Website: home-depot
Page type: cart
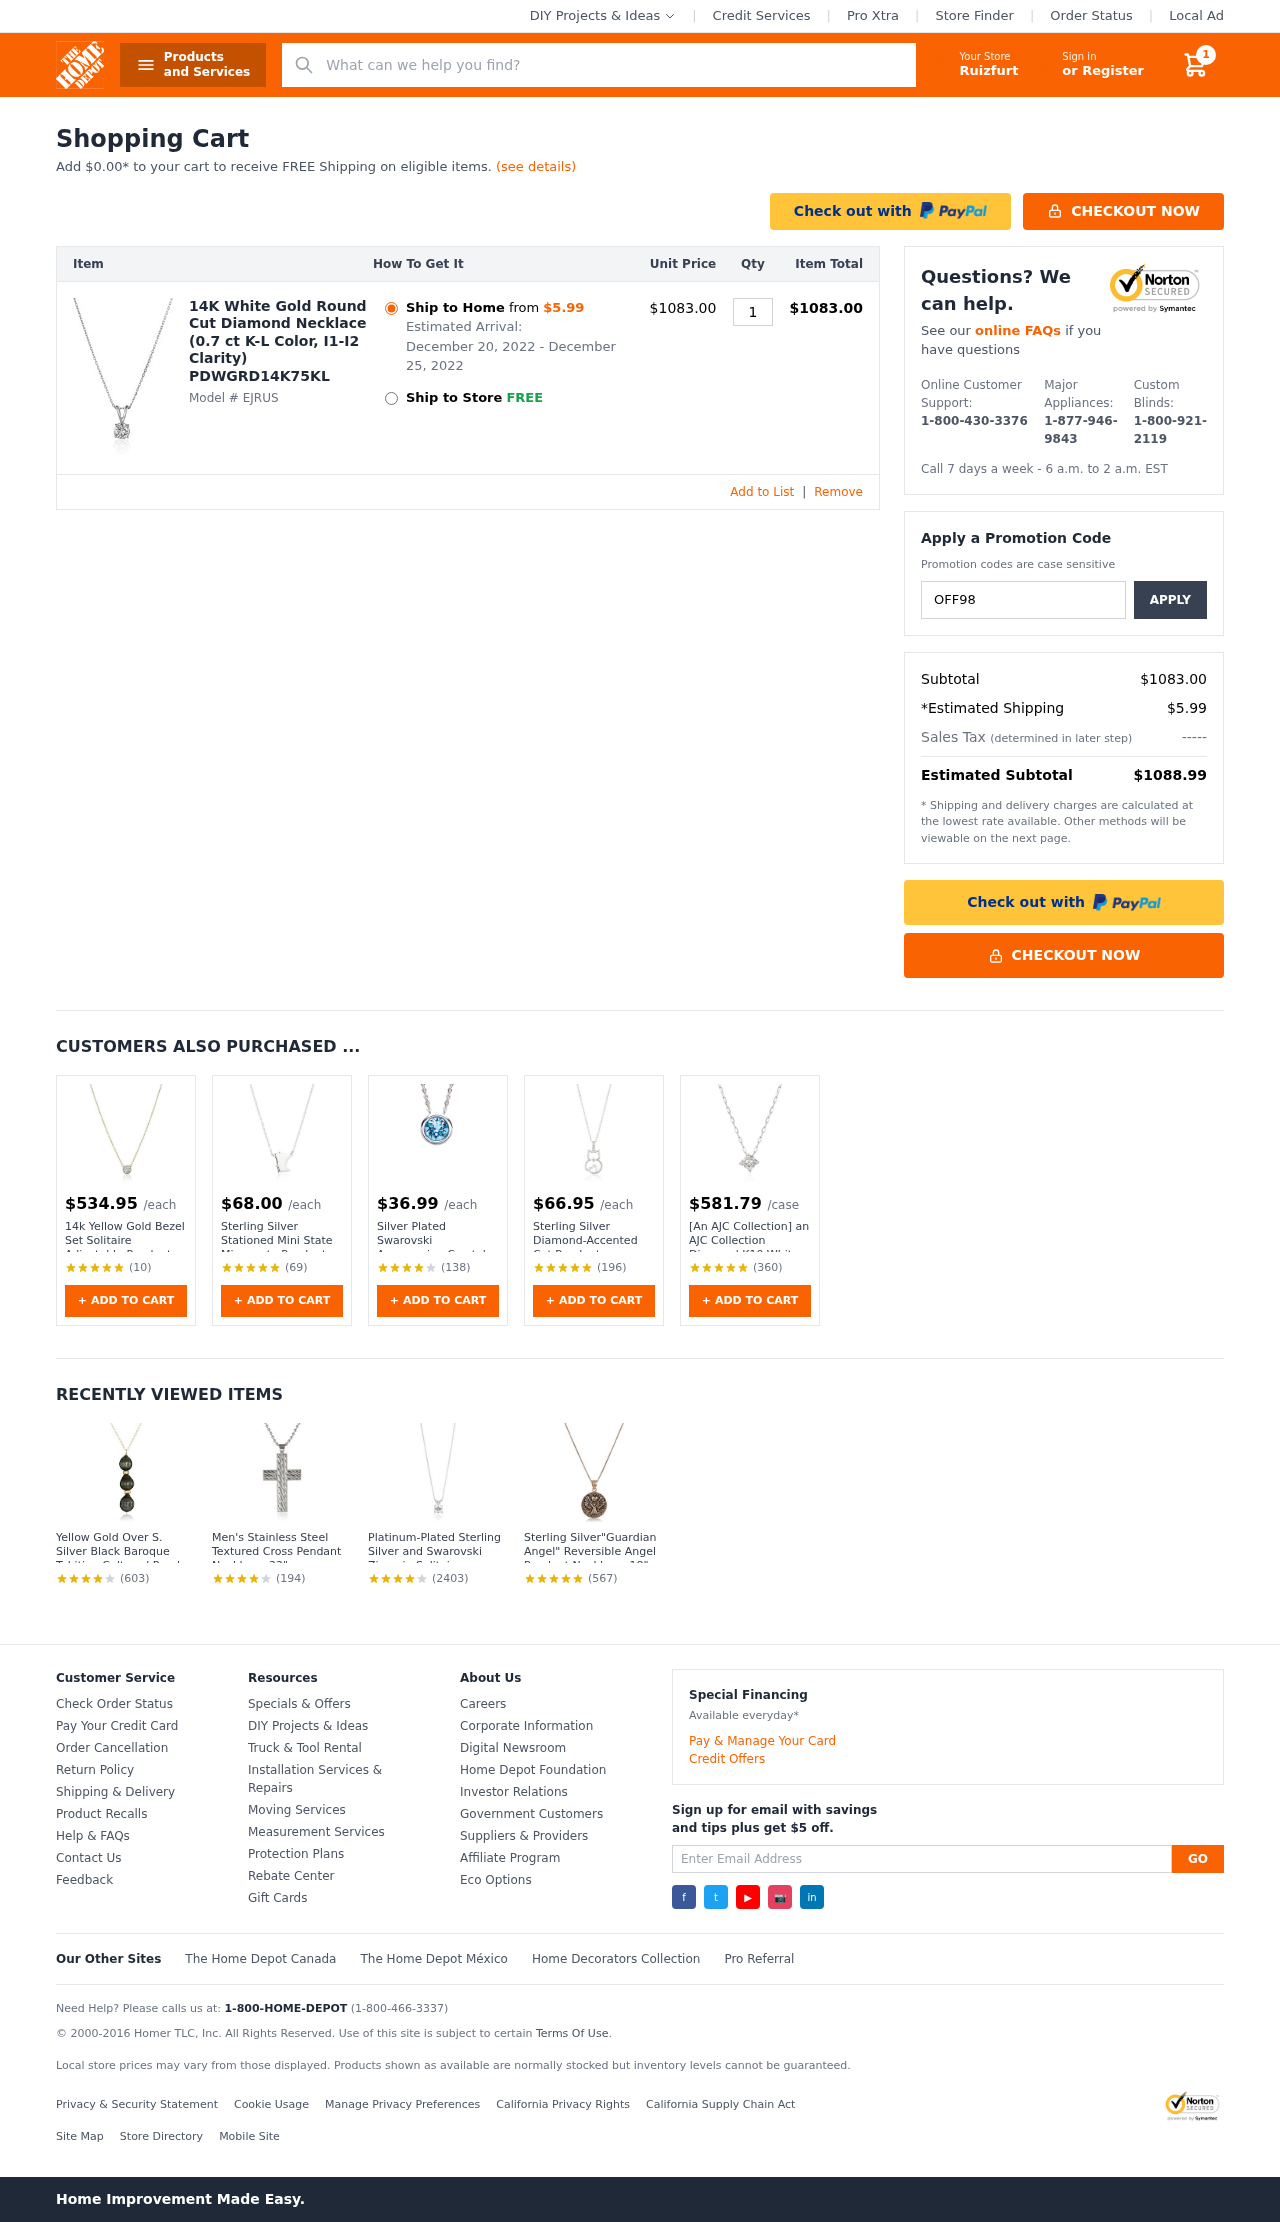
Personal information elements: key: PII_CITY
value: Ruizfurt
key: PII_PROMO_CODE
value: OFF98
Product elements: key: PRODUCT1_NAME
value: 14K White Gold Round Cut Diamond Necklace (0.7 ct K-L Color, I1-I2 Clarity) PDWGRD14K75KL
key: PRODUCT1_PRICE
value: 1083
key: PRODUCT1_QUANTITY
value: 1
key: PRODUCT2_PRICE
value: $534.95
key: PRODUCT2_NAME
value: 14k Yellow Gold Bezel Set Solitaire Adjustable Pendant Necklace (1/2cttw, J-K Color, I1-I2 Clarity),
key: PRODUCT2_NUM_RATINGS
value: (10)
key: PRODUCT3_PRICE
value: $68.00
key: PRODUCT3_NAME
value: Sterling Silver Stationed Mini State Minnesota Pendant Necklace, 16"+2" Extender
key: PRODUCT3_NUM_RATINGS
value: (69)
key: PRODUCT4_PRICE
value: $36.99
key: PRODUCT4_NAME
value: Silver Plated Swarovski Aquamarine Crystal Birthstone Pendant Necklace (March)
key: PRODUCT4_NUM_RATINGS
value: (138)
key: PRODUCT5_PRICE
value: $66.95
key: PRODUCT5_NAME
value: Sterling Silver Diamond-Accented Cat Pendant Necklace, 18"
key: PRODUCT5_NUM_RATINGS
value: (196)
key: PRODUCT6_PRICE
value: $581.79
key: PRODUCT6_NAME
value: [An AJC Collection] an AJC Collection Diamond K10 White Gold Necklace 0442 – 7877 – 0012 – 0000
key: PRODUCT6_NUM_RATINGS
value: (360)
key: PRODUCT7_NAME
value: Yellow Gold Over S. Silver Black Baroque Tahitian Cultured Pearl with Rondelle Pendant Necklace
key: PRODUCT7_NUM_RATINGS
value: (603)
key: PRODUCT8_NAME
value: Men's Stainless Steel Textured Cross Pendant Necklace, 22"
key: PRODUCT8_NUM_RATINGS
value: (194)
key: PRODUCT9_NAME
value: Platinum-Plated Sterling Silver and Swarovski Zirconia Solitaire Pendant Necklace, 16 Inch
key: PRODUCT9_NUM_RATINGS
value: (2403)
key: PRODUCT10_NAME
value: Sterling Silver"Guardian Angel" Reversible Angel Pendant Necklace, 18"
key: PRODUCT10_NUM_RATINGS
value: (567)
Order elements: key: ORDER_NUM_ITEMS
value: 1
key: AMOUNT_TO_FREE_SHIPPING
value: $0.00
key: ORDER_SHIPPING_DATE
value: December 20, 2022
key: ORDER_DELIVERY_DATE
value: December 25, 2022
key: ORDER_ITEM_TOTAL
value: $1083.00
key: ORDER_SUBTOTAL
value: $1083.00
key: ORDER_SHIPPING_COST
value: $5.99
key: ORDER_TOTAL
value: $1088.99
Search elements: key: HEADER_SEARCH
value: What can we help you find?